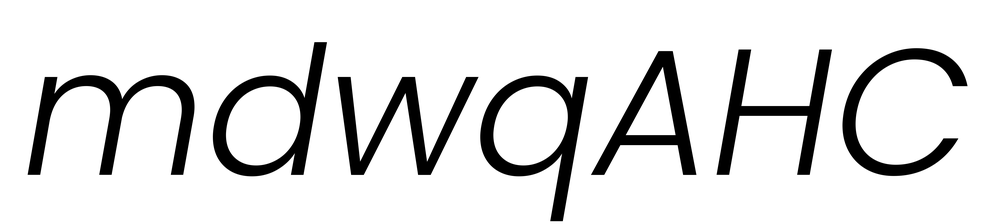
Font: Poppins-LightItalic